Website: lowes
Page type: review-order
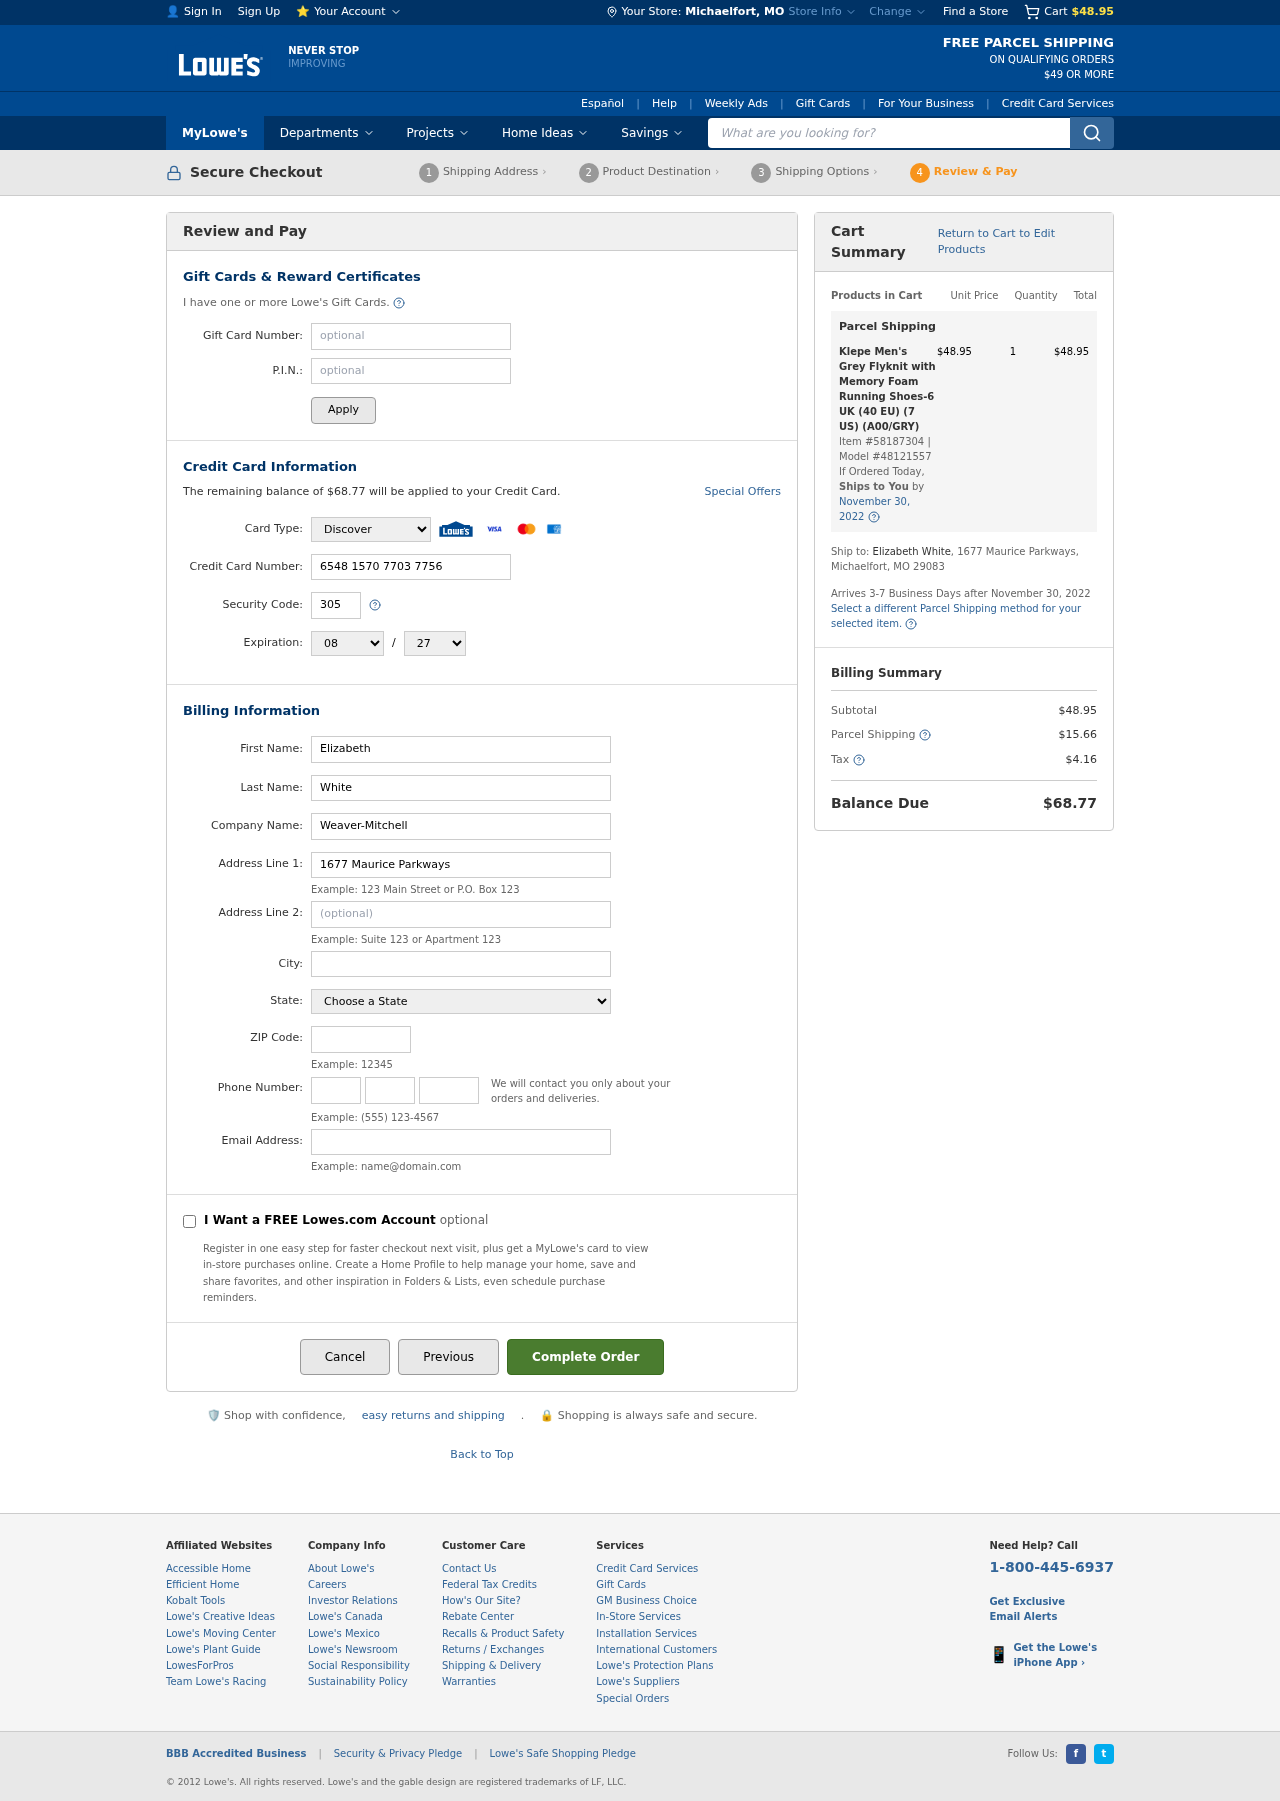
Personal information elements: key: PII_CARD_CVV
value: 305
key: PII_CARD_EXPIRY_MONTH
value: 08
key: PII_CARD_EXPIRY_YEAR
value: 27
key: PII_CARD_NUMBER
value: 6548 1570 7703 7756
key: PII_CARD_TYPE
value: Discover
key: PII_CITY
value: Michaelfort
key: PII_CITY_STATE
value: Michaelfort, MO
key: PII_COMPANY
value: Weaver-Mitchell
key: PII_EMAIL
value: elizabeth.white@hotmail.com
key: PII_FIRSTNAME
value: Elizabeth
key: PII_LASTNAME
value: White
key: PII_PHONE_AREA
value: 201
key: PII_PHONE_PREFIX
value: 205
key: PII_PHONE_SUFFIX
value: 6820
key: PII_POSTCODE
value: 29083
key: PII_STATE
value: Missouri
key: PII_STREET
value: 1677 Maurice Parkways
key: PII_STREET2
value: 1677 Maurice Parkways
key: PII_FULLNAME2
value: Elizabeth White
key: PII_STATE_ABBR
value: MO
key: PII_POSTCODE_FULL
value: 29083
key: PII_CITY_STATE_ZIP
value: Michaelfort, MO 29083
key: PII_POSTCODE_NUMERIC
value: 29083
Product elements: key: PRODUCT1_NAME
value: Klepe Men's Grey Flyknit with Memory Foam Running Shoes-6 UK (40 EU) (7 US) (A00/GRY)
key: PRODUCT1_PRICE
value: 48.95
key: PRODUCT1_QUANTITY
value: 1
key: PRODUCT1_ITEM_NUMBER
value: Item #58187304
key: PRODUCT1_MODEL_NUMBER
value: Model #48121557
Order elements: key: ORDER_SUBTOTAL
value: $48.95
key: ORDER_BALANCE_DUE
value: $68.77
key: ORDER_SHIPPING_DATE
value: November 30, 2022
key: ORDER_ITEM_TOTAL
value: $48.95
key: ORDER_SHIPPING_DATE2
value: November 30, 2022
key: ORDER_SHIPPING_COST
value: $15.66
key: ORDER_TAX
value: $4.16
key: ORDER_TOTAL
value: $68.77
Search elements: key: HEADER_SEARCH
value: What are you looking for?